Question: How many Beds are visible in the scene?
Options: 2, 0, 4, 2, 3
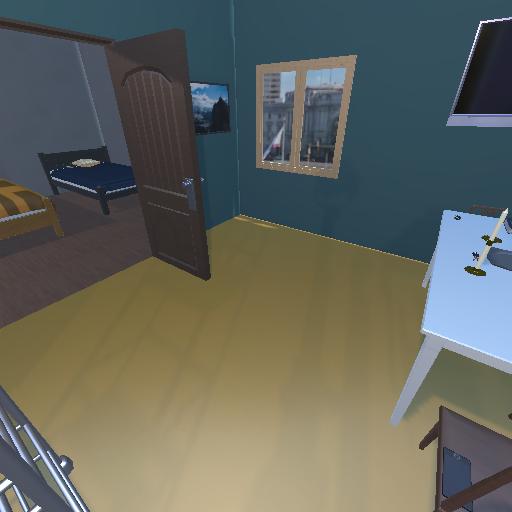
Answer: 2